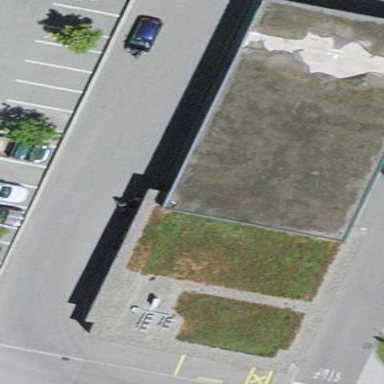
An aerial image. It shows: Building that serves as fuel station.